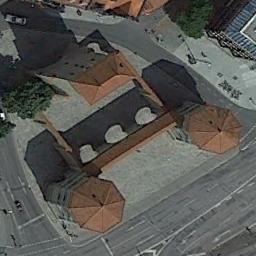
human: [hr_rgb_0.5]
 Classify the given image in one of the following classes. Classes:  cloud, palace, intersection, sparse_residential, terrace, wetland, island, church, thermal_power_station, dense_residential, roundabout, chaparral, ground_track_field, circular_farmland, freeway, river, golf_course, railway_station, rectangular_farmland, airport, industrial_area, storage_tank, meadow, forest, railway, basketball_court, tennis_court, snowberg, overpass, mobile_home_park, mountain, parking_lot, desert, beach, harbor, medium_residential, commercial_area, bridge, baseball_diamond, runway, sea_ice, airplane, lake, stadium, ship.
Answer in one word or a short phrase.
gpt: church